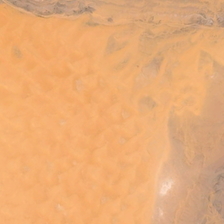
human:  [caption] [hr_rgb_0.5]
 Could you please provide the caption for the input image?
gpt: it is a piece of yellow desert .

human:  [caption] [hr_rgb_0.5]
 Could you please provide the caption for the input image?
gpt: it is a piece of yellow desert .

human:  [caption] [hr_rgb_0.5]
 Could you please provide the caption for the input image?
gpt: it is a piece of yellow desert .

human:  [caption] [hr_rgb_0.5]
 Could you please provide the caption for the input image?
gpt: it is a piece of yellow desert .

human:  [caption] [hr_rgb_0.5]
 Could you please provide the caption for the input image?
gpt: it is a piece of yellow desert .